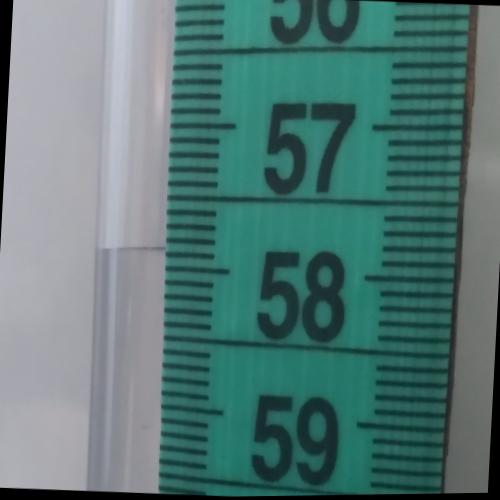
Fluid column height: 57.9 cm